Chest X-ray:
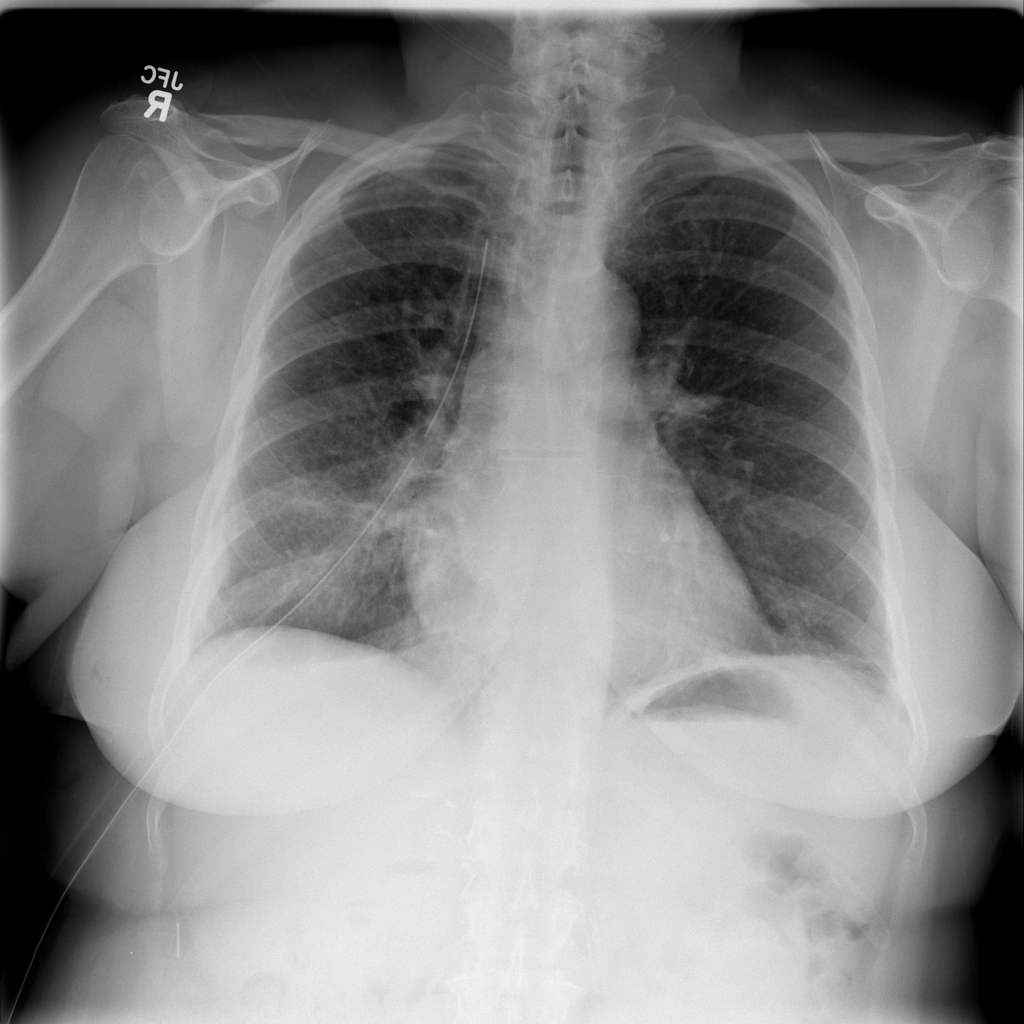
Findings: Pneumothorax, Consolidation, Atelectasis, Pleural Thickening
No abnormal finding: no